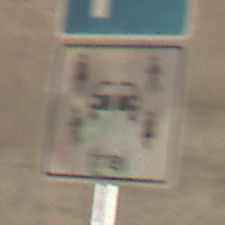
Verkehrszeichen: CarsharingfahrzeugeFrei
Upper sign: Parken
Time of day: Midday
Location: Roofed (Tunnel)
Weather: NotSpecified
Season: NotSpecified
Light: Natural